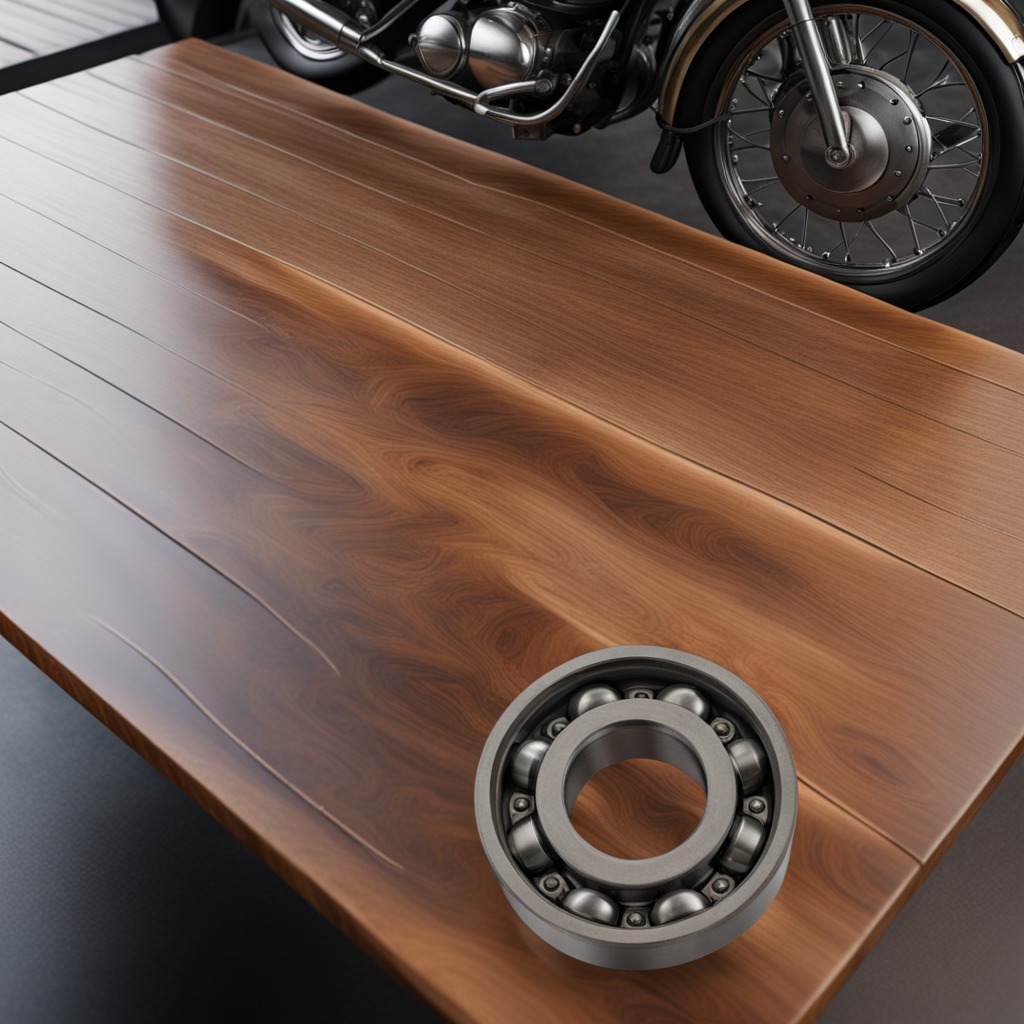
A metal ball bearing is lying on an oil-spilled wooden table in a vintage motorcycle garage.